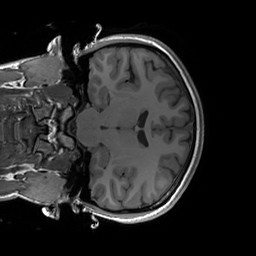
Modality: T1w
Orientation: coronal
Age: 19
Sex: female